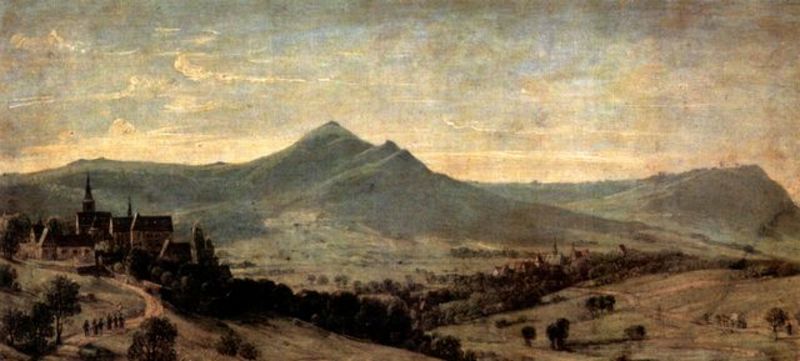
Titel: Bischofsheim an der Rhön, Ansicht mit Wallfahrtskirche, Unter-Weißenbrunn, Brendtal und Hoher Rhön
Künstler: Peter Becker
Standort: Frankfurt (am Main)
Institution: Das Städel, Städelsches Kunstinstitut und Städtische Galerie
Schlagwörter: baum, berg, blau, gemälde, himmel, schatten, weiß, wolken, bäume, grün, kirchturm, landschaft, menschen, stadt, braun, fenster, grau, hell, licht, männer, schwarz, strasse, ausblick, dach, gebäude, gras, haus, schloss, weg, wiese, wolke, leute, malerei, wand, architektur, blass, kleidung, mensch, öl, einsamkeit, feld, felder, ferne, horizont, häuser, hügel, natur, pappel, weide, weite, gehen, kirche, pfad, sonne, wege, wiesen, land, renaissance, tal, wald, genre, turm, ort, acker, berge, gebirge, gipfel, hang, sonnenlicht, dorf, dächer, abendsonne, allee, bergkette, sonnenuntergang, tag, hügellandschaft, figuren, wagen, romantik, querformat, bemälde, deutsch, abendstimmung, foto, kirchen, kirchtürme, ortschaft, panorama, straßen, kloster, türme, blautöne, wandern, wälder, uniform, landschaftsbild, wanderer, grünlich, siedlung, prozession, atmosphäre, hänge, städte, sechs, bau, pfade, dörfer, vertikal, ortschaften, siedlungen, pilger, mittelgebirge, kirchgang, bittgang, kutche, alee, aleen, hüpgel, kirchtüreme, kulm, sonnenlciht, stadte, städete, mittelgebierge